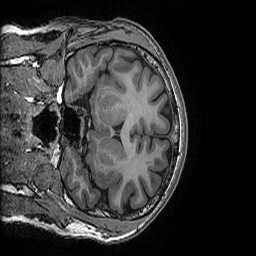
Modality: T1w
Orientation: coronal
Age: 27
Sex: male
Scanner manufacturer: ge
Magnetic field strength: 3 T
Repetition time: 0.008184 s
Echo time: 0.003192 s